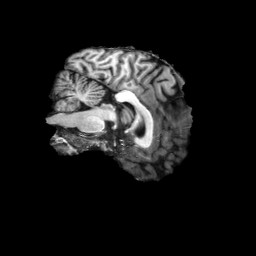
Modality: T1w
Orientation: sagittal
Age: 42
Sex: male
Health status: ill